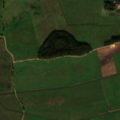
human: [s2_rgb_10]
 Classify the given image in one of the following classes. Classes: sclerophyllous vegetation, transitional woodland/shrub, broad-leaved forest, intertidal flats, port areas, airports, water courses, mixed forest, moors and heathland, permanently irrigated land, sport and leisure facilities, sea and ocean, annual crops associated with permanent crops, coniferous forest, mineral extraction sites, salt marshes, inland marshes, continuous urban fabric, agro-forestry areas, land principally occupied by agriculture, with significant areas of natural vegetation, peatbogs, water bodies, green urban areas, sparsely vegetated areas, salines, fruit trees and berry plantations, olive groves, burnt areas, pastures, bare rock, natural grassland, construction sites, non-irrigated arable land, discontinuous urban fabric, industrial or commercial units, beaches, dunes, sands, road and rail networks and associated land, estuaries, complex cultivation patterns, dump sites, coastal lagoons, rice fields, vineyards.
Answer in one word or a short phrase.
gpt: fruit trees and berry plantations, pastures, complex cultivation patterns, mixed forest, transitional woodland/shrub